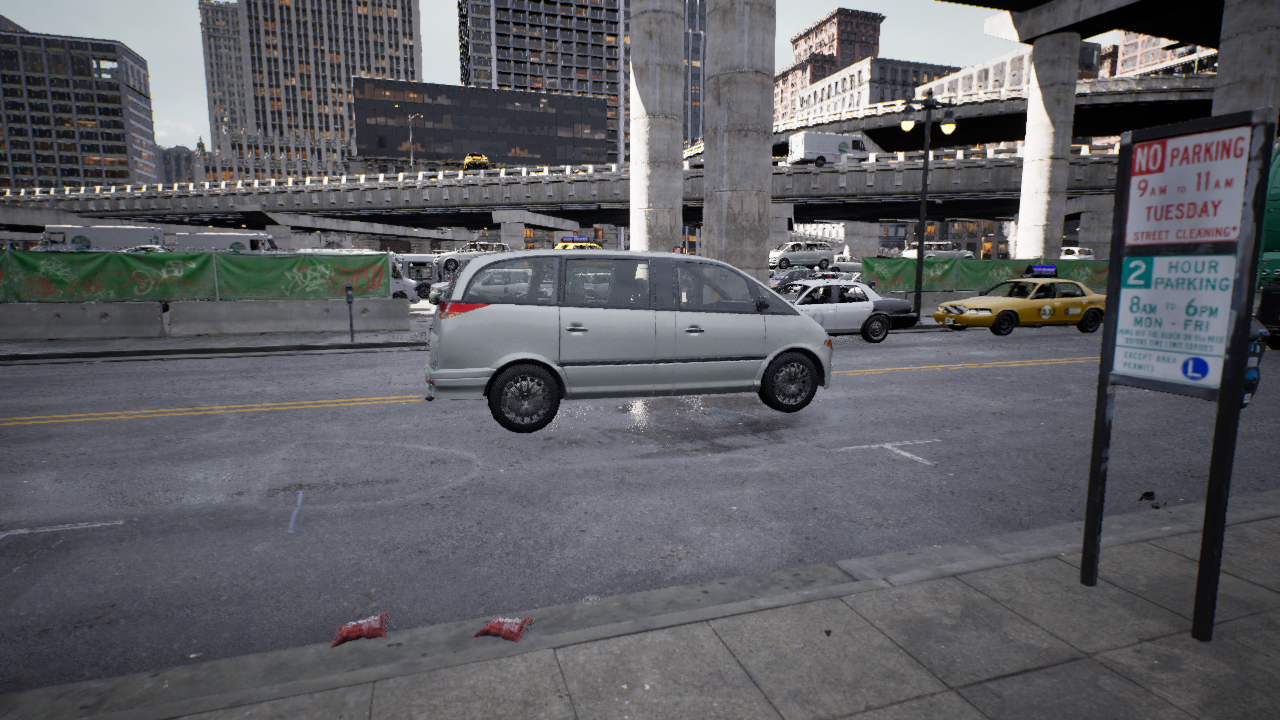
Venue: downtown
Lighting: clear day
Vehicle rig: minivan